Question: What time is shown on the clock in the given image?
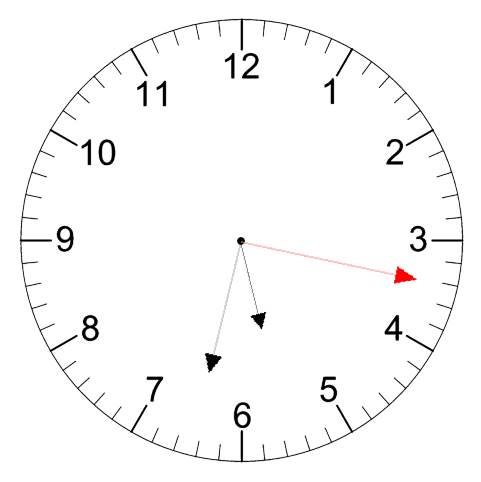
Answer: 05:32:17